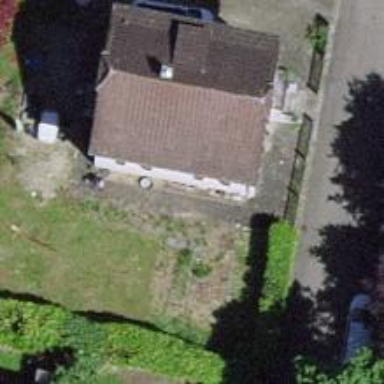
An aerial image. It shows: Detached building.